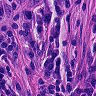
Metastatic tissue present: no